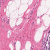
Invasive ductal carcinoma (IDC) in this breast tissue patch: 0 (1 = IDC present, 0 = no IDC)